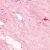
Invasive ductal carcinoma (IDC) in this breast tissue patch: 0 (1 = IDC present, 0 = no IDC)